Question: I need to generate a simple random path in 2D tile map. An input parameter is a number of steps. The condition is that each tile has just two adjacent tiles on the path so there are no rooms and no crossroads.
I was looking for some solution on the net and I didn't find anything like this. Drunkard algorithm makes rooms and everything else is maze generation algorithms. Maybe I am not searching by proper keywords.
The important thing is randomness as I need the path completely different every time.
Edit: adding sample image
sample path:

the main feature is that each tile has just 2 neighbors.
Improved version of this would be using specific target tile as the end of the path and minimum and maximum of steps but that's not so important right now.
Thank you for any idea.
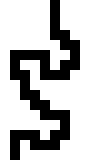
Answer: 1. create 2D map so create 2D array of the size of your map and clear it by for example 0
2. add N random obstacles for example filled circles in the map
3. use A* to find shortest path you can use mine ... C++ A* example
If you want something more complex then you can create random terrain and use A* to find shortest path (while going up will cost more then going down ...). To create random terrain you can use:
- <URL>
which can be use also used for random map generation...